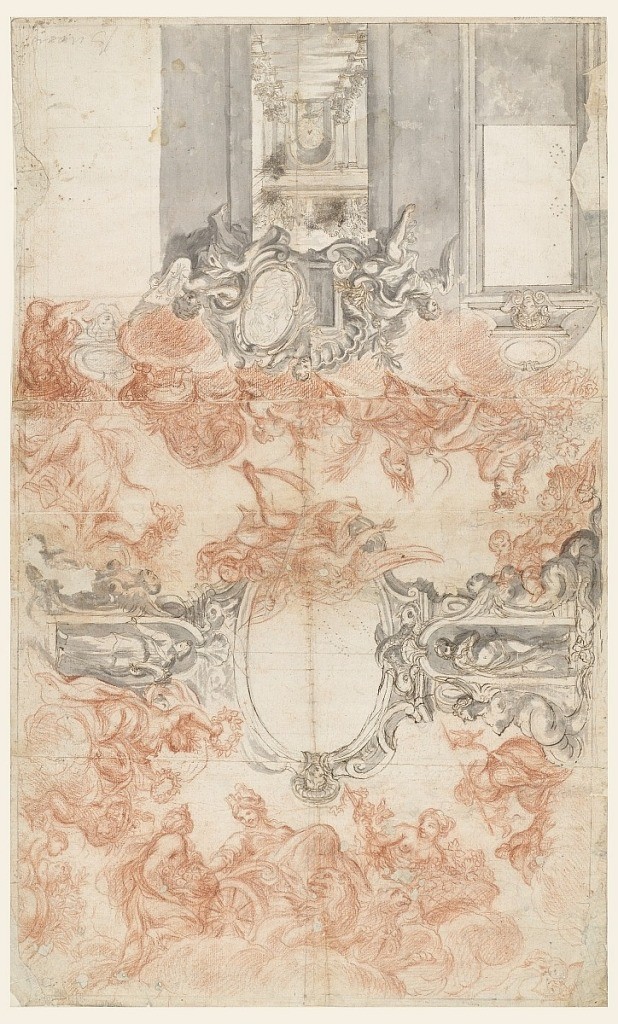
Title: Design for a Painted Ceiling and the Decoration of a Short Wall Illustrating the Seasons
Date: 1630–50
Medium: Black and red chalk, pen and black ink, brush and gray watercolor on paper
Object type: Drawing
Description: Partial view of wall decoration.  In the middle is intended a painted view in a garden atrium.  The opening is bordered above by an overdoor with two alternative suggestions united to one whole.  At left: an escutcheon, with a rectangular frame for a picture, is carried by putti; at right: a scrollwork frame with a portrait of a victorious general is carried by a putto holding in his outside arm a shield with a crowned double-headed eagle.  Above, in the center, is a part of a putto leaning his hand upon a frame, which is intended to have a counterpart "Autumn," "Summer," "Winter," sit upon clouds above the wall decoration.  "Saturnus" flies toward "Summer" from the ovoidal scrollwork frame in the middle of the ceiling.  A child with a basket kneels in the corner at right.  At center, the ovoidal frame is supported laterally by pilasters of a kind, showing in the middle niches with female statues. Winged armless mermaids are shown laterally.  Beside the pilaster at right sit women with wreathes and more children with vessels filled with flowers.  The short wall opposite the shown one is faced by Cybele in her chariot drawn by lions and receiving fruits offered by a girl.  A woman with a vine is at her other side.  A woman carrying birds on a stick is beside the pilaster on the other long side.  At right of it a child extending his arm toward a fruit basket carried by another child, sits upon the mermaid.